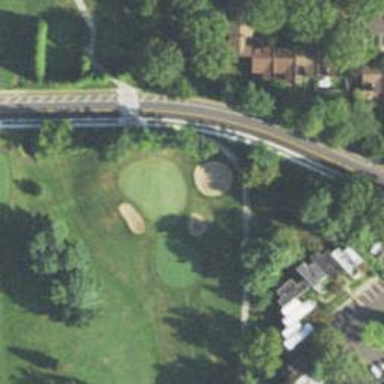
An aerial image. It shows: View of golf hole.